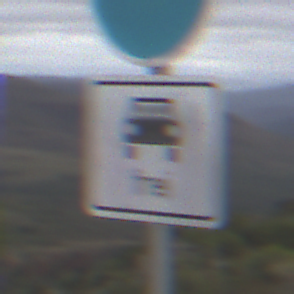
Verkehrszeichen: MehrfachbesetzePersonenkraftwagenFrei
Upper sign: Busssonderstreifen
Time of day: Midday
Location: Outdoor (Nature)
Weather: Overcast
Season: NotSpecified
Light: Natural